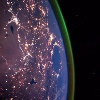
Label: land